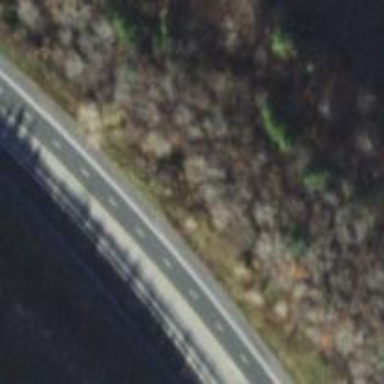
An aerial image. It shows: Asphalt motorway.